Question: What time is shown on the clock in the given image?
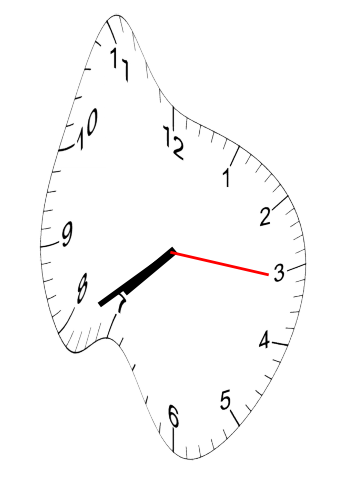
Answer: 07:39:16